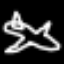
Label: airplane